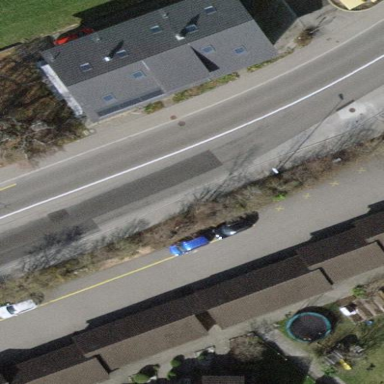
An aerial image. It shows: Group of garages.